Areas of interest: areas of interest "Badminton Court"
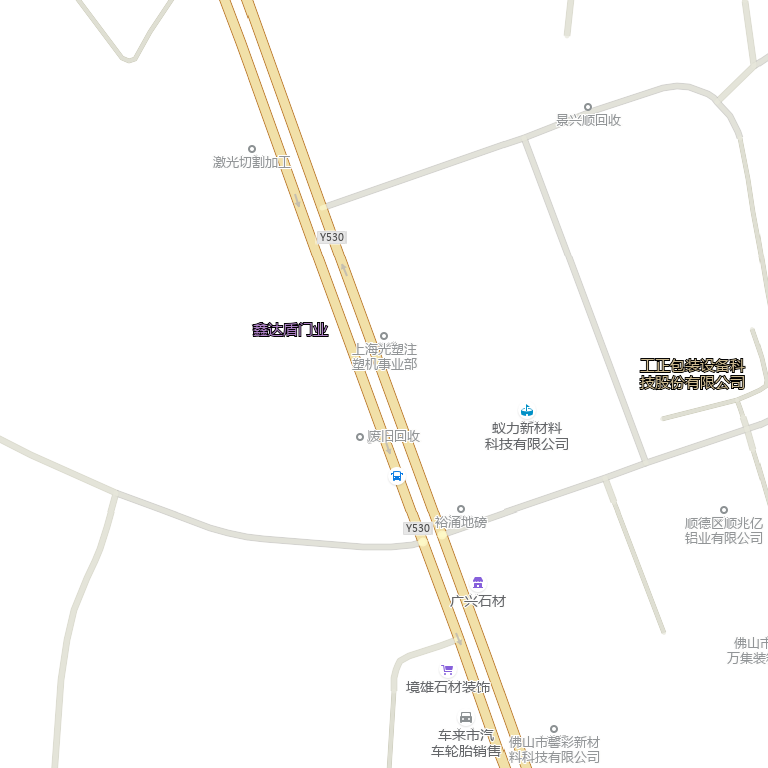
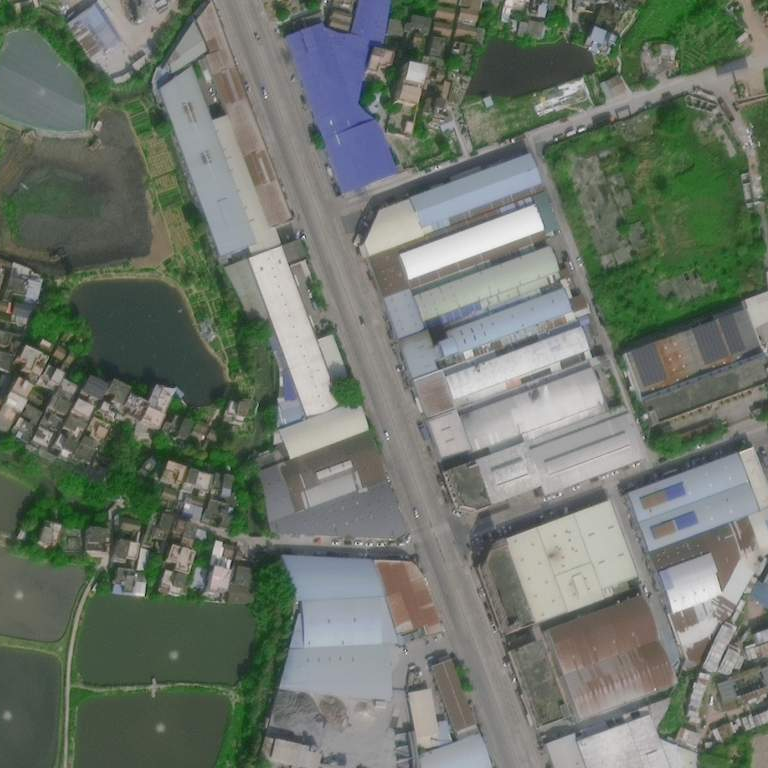